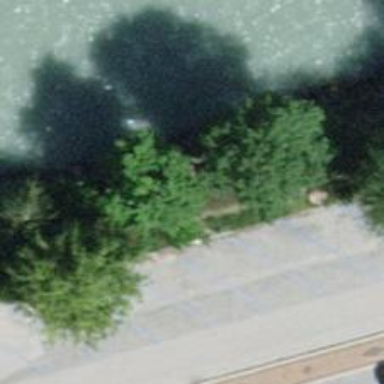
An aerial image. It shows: Put-in point for whitewater activities.